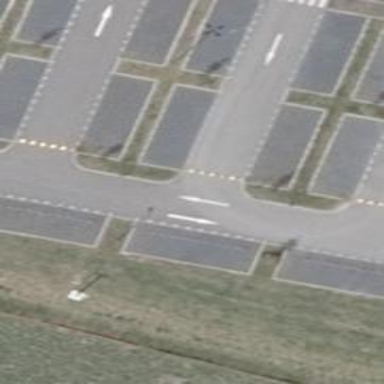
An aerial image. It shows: Road serving as parking aisle.